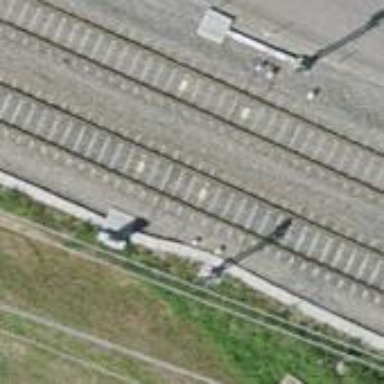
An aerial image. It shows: Railway signal.